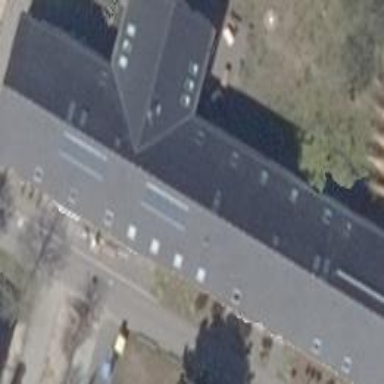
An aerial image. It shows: Commercial building with gabled roof made of black roof tiles.